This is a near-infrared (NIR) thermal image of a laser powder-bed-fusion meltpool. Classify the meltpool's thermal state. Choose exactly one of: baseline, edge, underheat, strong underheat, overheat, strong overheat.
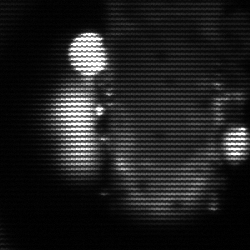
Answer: strong underheat